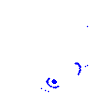
Particle: kaon